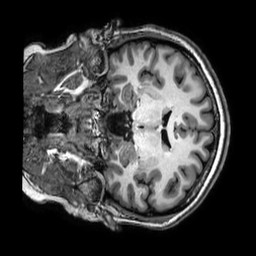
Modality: T1w
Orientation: coronal
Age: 27
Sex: female
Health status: healthy
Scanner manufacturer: philips
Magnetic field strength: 3 T
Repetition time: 0.009 s
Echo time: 0.003996 s